Aerial crown-view tile of a tropical tree (Barro Colorado Island, Panama), acquired 20240716:
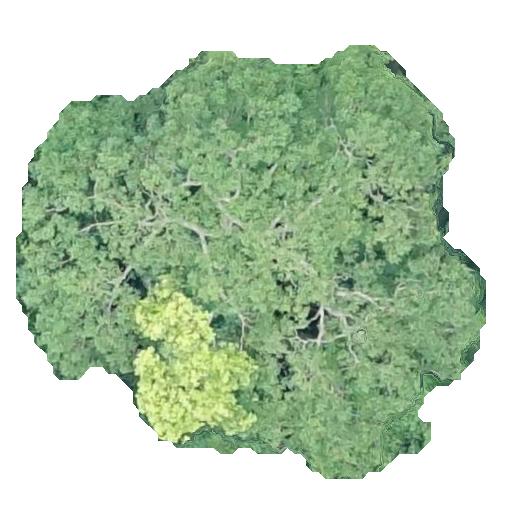
Species: Astronium graveolens
GBIF accepted scientific name: Astronium graveolens
Crown area: 236.038 m²